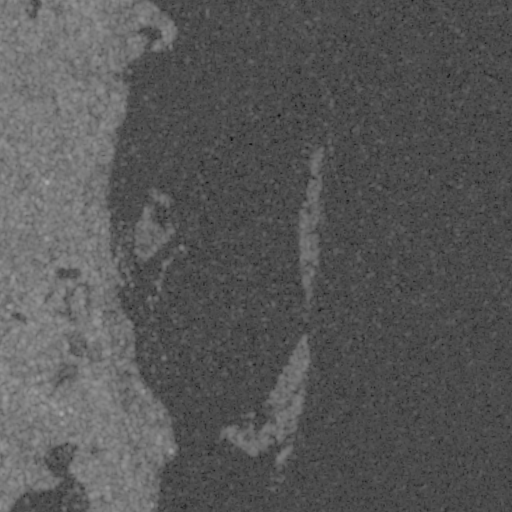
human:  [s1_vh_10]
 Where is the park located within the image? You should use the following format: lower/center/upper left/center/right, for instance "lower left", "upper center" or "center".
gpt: The park is located in the left of the image.
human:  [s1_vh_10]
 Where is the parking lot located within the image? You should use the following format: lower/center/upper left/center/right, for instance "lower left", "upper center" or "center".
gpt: The parking lot is located in the lower left of the image.
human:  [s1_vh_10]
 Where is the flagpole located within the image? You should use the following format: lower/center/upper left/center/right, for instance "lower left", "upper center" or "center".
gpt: The flagpole is located in the lower left of the image.
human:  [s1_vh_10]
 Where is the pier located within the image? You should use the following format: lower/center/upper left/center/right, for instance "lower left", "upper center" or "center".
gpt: The pier is located in the lower left of the image.
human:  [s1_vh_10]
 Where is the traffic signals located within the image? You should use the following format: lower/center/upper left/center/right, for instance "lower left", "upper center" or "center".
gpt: The traffic signals is located in the center left of the image.
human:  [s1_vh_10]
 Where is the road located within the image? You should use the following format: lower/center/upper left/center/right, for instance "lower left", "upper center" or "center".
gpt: There is no road in the image.

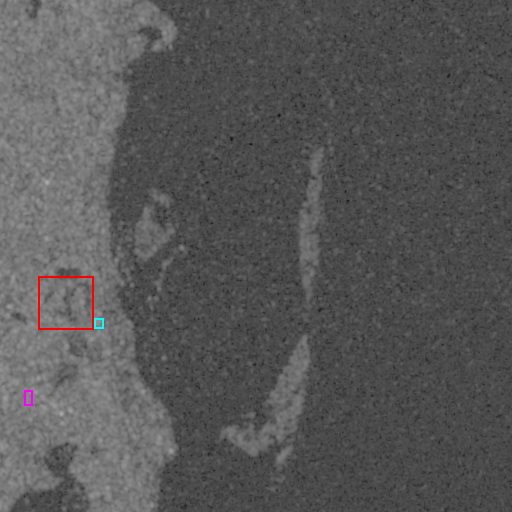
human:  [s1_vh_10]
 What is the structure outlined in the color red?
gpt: The structure outlined in red is a park.
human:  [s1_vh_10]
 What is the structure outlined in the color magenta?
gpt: The structure outlined in magenta is a parking lot.
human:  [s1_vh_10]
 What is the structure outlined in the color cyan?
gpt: The structure outlined in cyan is a building.
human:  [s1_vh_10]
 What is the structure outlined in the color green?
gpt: There is no green outline.